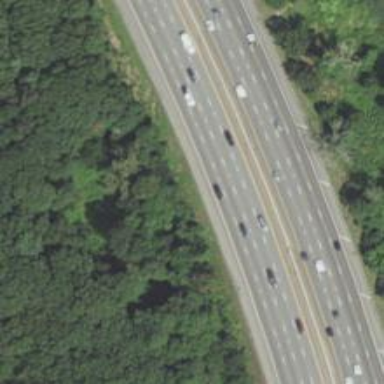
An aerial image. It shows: Asphalt motorway.